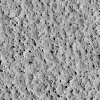
Atmospheric dust classification: not_dusty